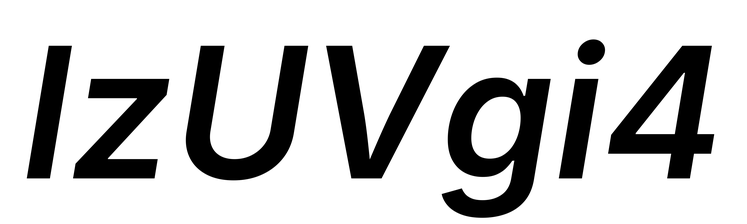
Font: Inter-Italic_SemiBold_Italic